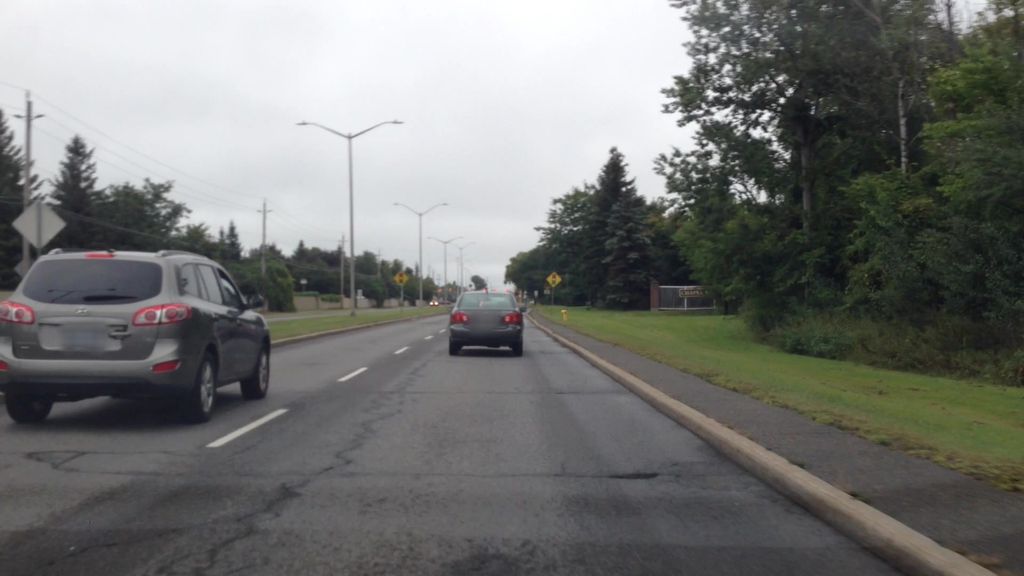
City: ottawa-gatineau